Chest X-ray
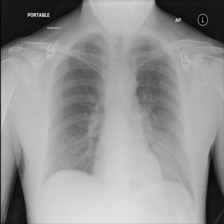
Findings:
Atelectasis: negative
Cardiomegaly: negative
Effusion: negative
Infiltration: negative
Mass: negative
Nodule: negative
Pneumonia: negative
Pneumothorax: negative
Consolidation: negative
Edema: negative
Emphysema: negative
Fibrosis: negative
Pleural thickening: negative
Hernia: negative